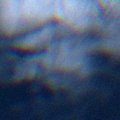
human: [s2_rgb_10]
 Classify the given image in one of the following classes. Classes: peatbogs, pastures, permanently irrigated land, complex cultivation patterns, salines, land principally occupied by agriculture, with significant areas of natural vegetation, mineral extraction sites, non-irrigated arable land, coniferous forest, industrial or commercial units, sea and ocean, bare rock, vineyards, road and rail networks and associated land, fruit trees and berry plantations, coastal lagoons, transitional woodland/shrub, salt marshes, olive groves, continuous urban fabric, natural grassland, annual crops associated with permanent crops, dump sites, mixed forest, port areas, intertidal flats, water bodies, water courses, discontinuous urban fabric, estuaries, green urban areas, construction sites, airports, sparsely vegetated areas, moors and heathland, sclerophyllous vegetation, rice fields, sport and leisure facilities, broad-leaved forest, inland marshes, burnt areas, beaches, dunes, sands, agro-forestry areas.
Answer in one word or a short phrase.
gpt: sea and ocean